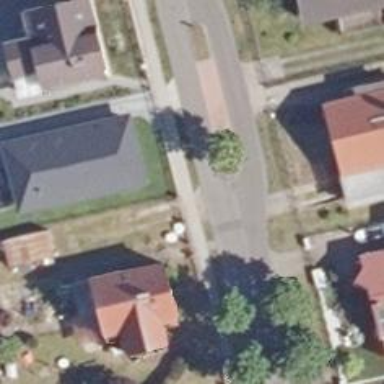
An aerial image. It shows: Residential road with asphalt surface and traffic calming island.